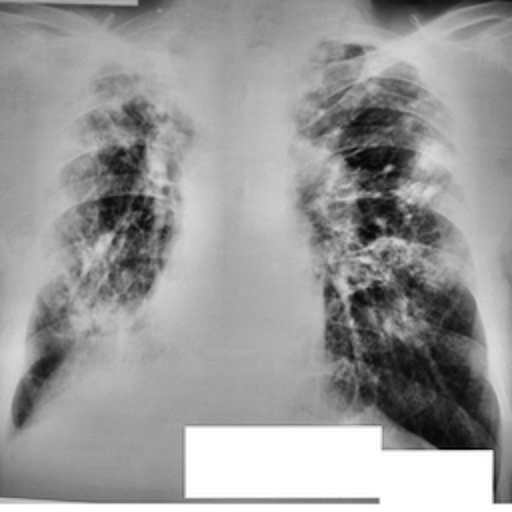
Finding: TUBERCULOSIS